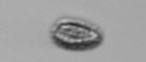
Label: Pseudochattonella_farcimen